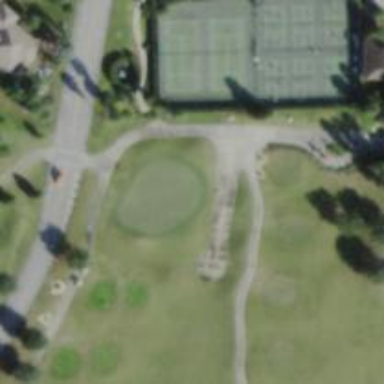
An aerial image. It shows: Golf cartpath that is also road path.